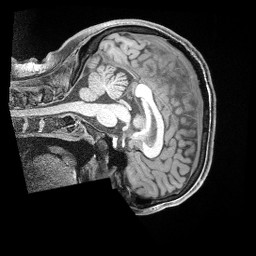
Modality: T1w
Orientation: sagittal
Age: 39
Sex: male
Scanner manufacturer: siemens
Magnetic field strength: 3 T
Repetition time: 2 s
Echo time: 0.00211 s